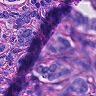
Metastatic tissue present: yes